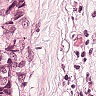
Metastatic tissue present: yes